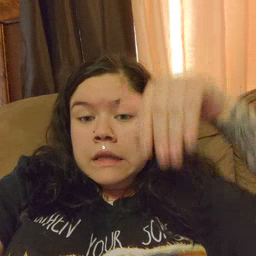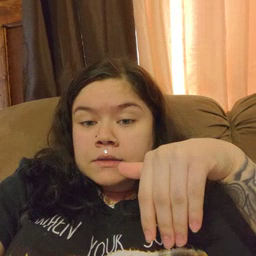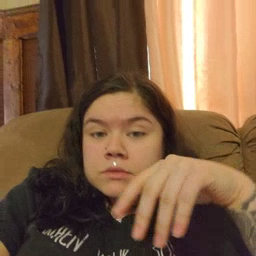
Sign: night